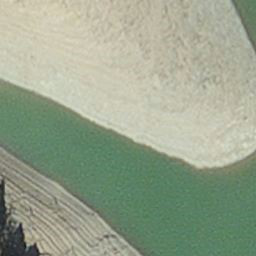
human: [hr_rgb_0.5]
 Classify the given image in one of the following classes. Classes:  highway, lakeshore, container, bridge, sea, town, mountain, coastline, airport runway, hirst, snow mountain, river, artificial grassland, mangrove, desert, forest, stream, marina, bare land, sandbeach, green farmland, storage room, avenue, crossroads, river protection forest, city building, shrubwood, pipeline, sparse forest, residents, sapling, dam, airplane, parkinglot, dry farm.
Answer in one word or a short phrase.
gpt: hirst